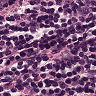
Metastatic tissue present: no